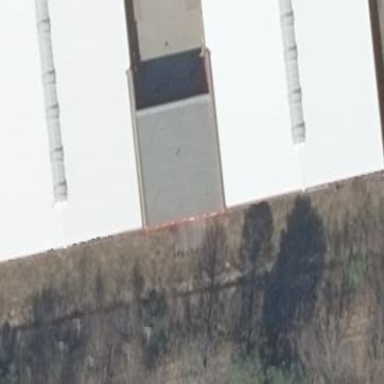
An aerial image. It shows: Industrial building.